Question: At each time, any colored ball can be exchanged with the white ball. How many such exchanges are needed at least to make all the red balls arranged in front of the blue balls and blue balls in front of the yellow balls (white ball positions are arbitrary)?
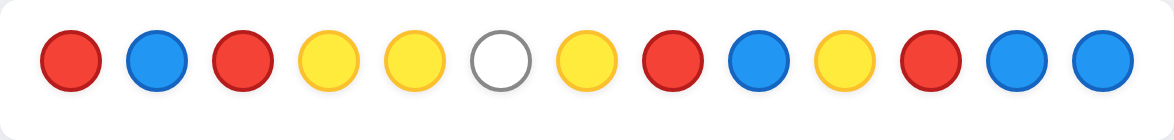
Answer: 8